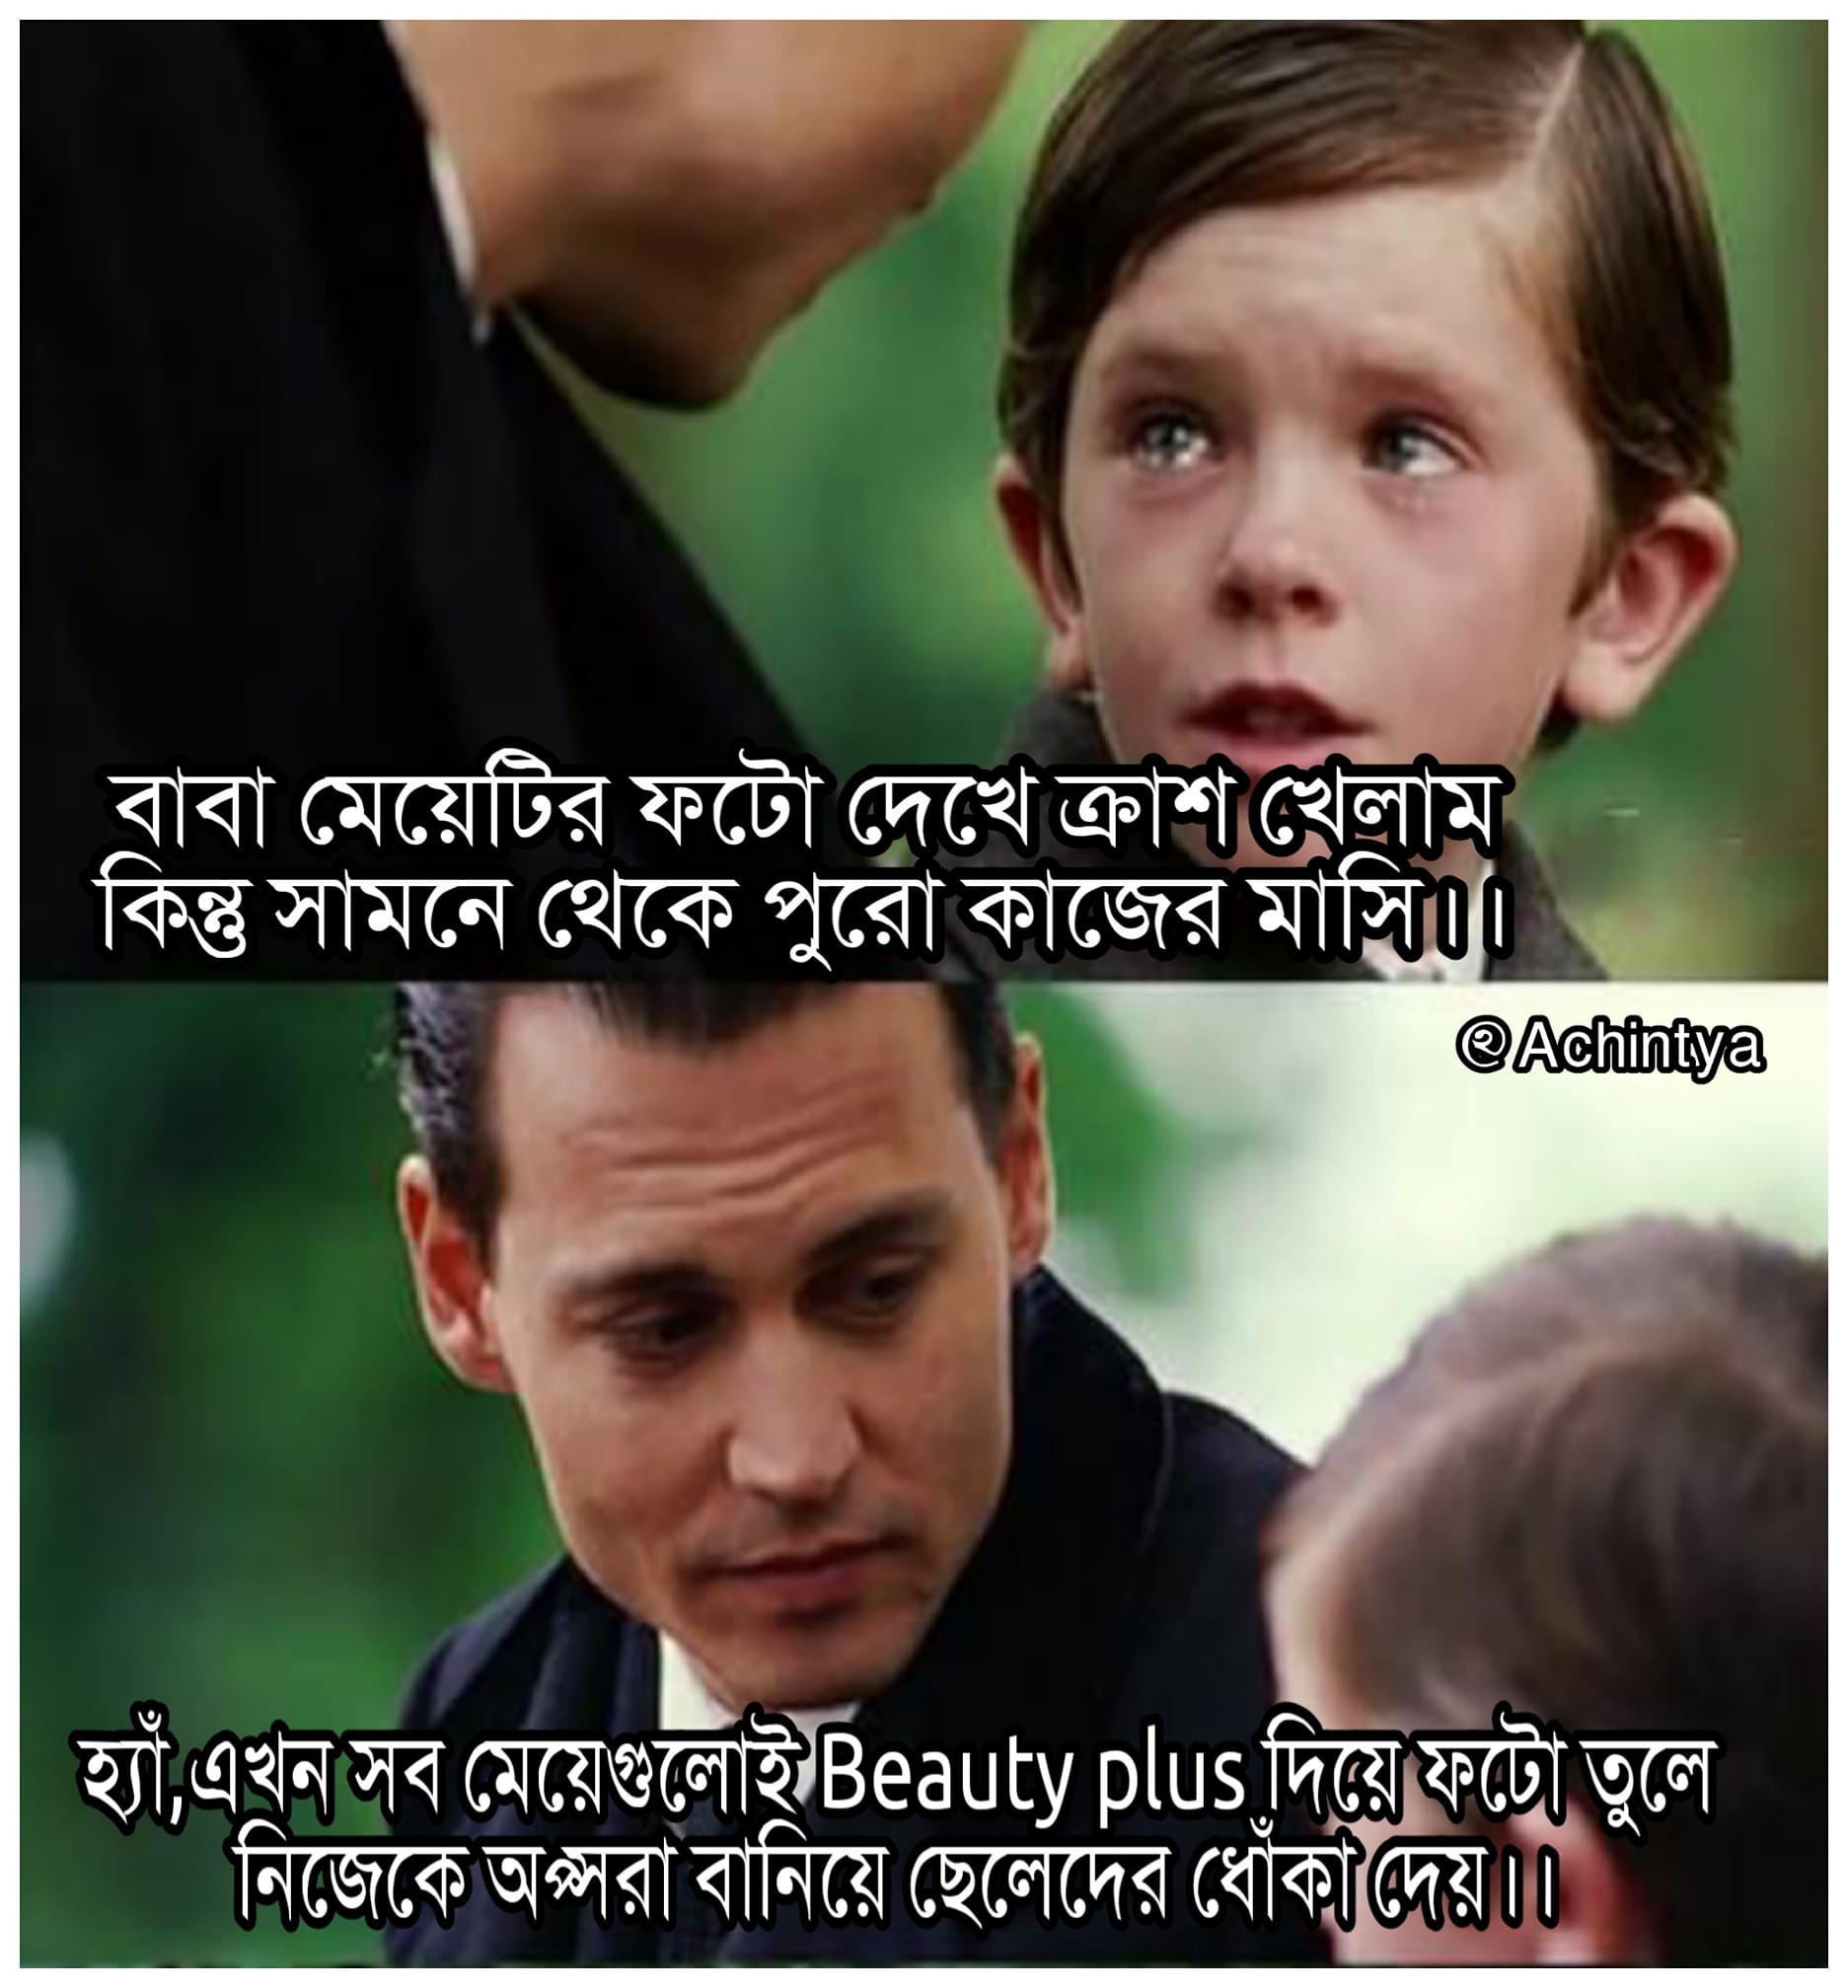
Caption: বাবা মেয়টির ফটো দেখে ক্রাশ খেলাম কিন্তু সামনে থেকে পুরো কাজের মাসি । ।   হ্যাঁ, এখন সব মেয়েগুলোই Beauty plus দিয়ে ফটো তুলে নিজেকে অপ্সরা বানিয়ে ছেলেদের ধোকা দেয় । ।
Label: hate